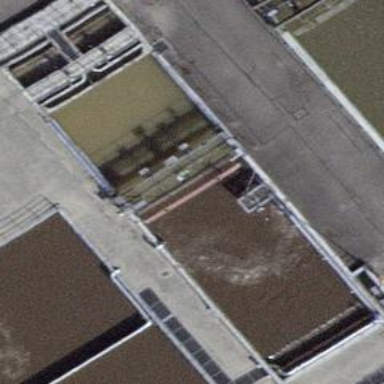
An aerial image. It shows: Wastewater storage tank next to water body.